Question: <URL> as an autocomplete suggestion box but one issue is that it allows me to enter the same tag more than once. For example, if you
1. Use the example and type in "m" and choose Mick Jagger and then select that item (which adds it as a tag)
2. Then type in "m" again, Mick Jagger still shows up on the list. If you select it from the dropdown, it will add it to the textbox again.
3. Then type in "m" again and Mick Jagger is no longer in the dropdown list.
This doesn't make sense to me why it would allow you to duplicate it once but not more than once. For all further entries it does seem to eliminate existing items from the list so you can't have duplicate entries.
Is this just a bug in the jquery plugin?
Here is a picture of me having the ability to enter this same tag twice.

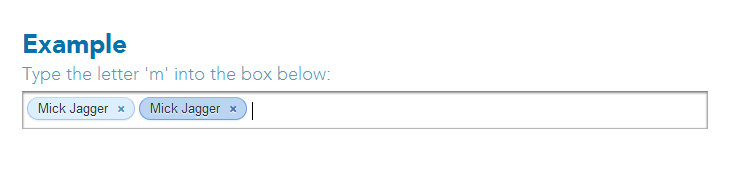
Answer: I have to revert my previous assessment, there is no bug.
Maybe there are 2 mick jaggers in the sample data or something like that.
If you try with any of the other names you will not get this issue.
Btw. in FF3 for me it works even with Mick Jagger, these seems to be something wrong with the sample code.